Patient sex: M
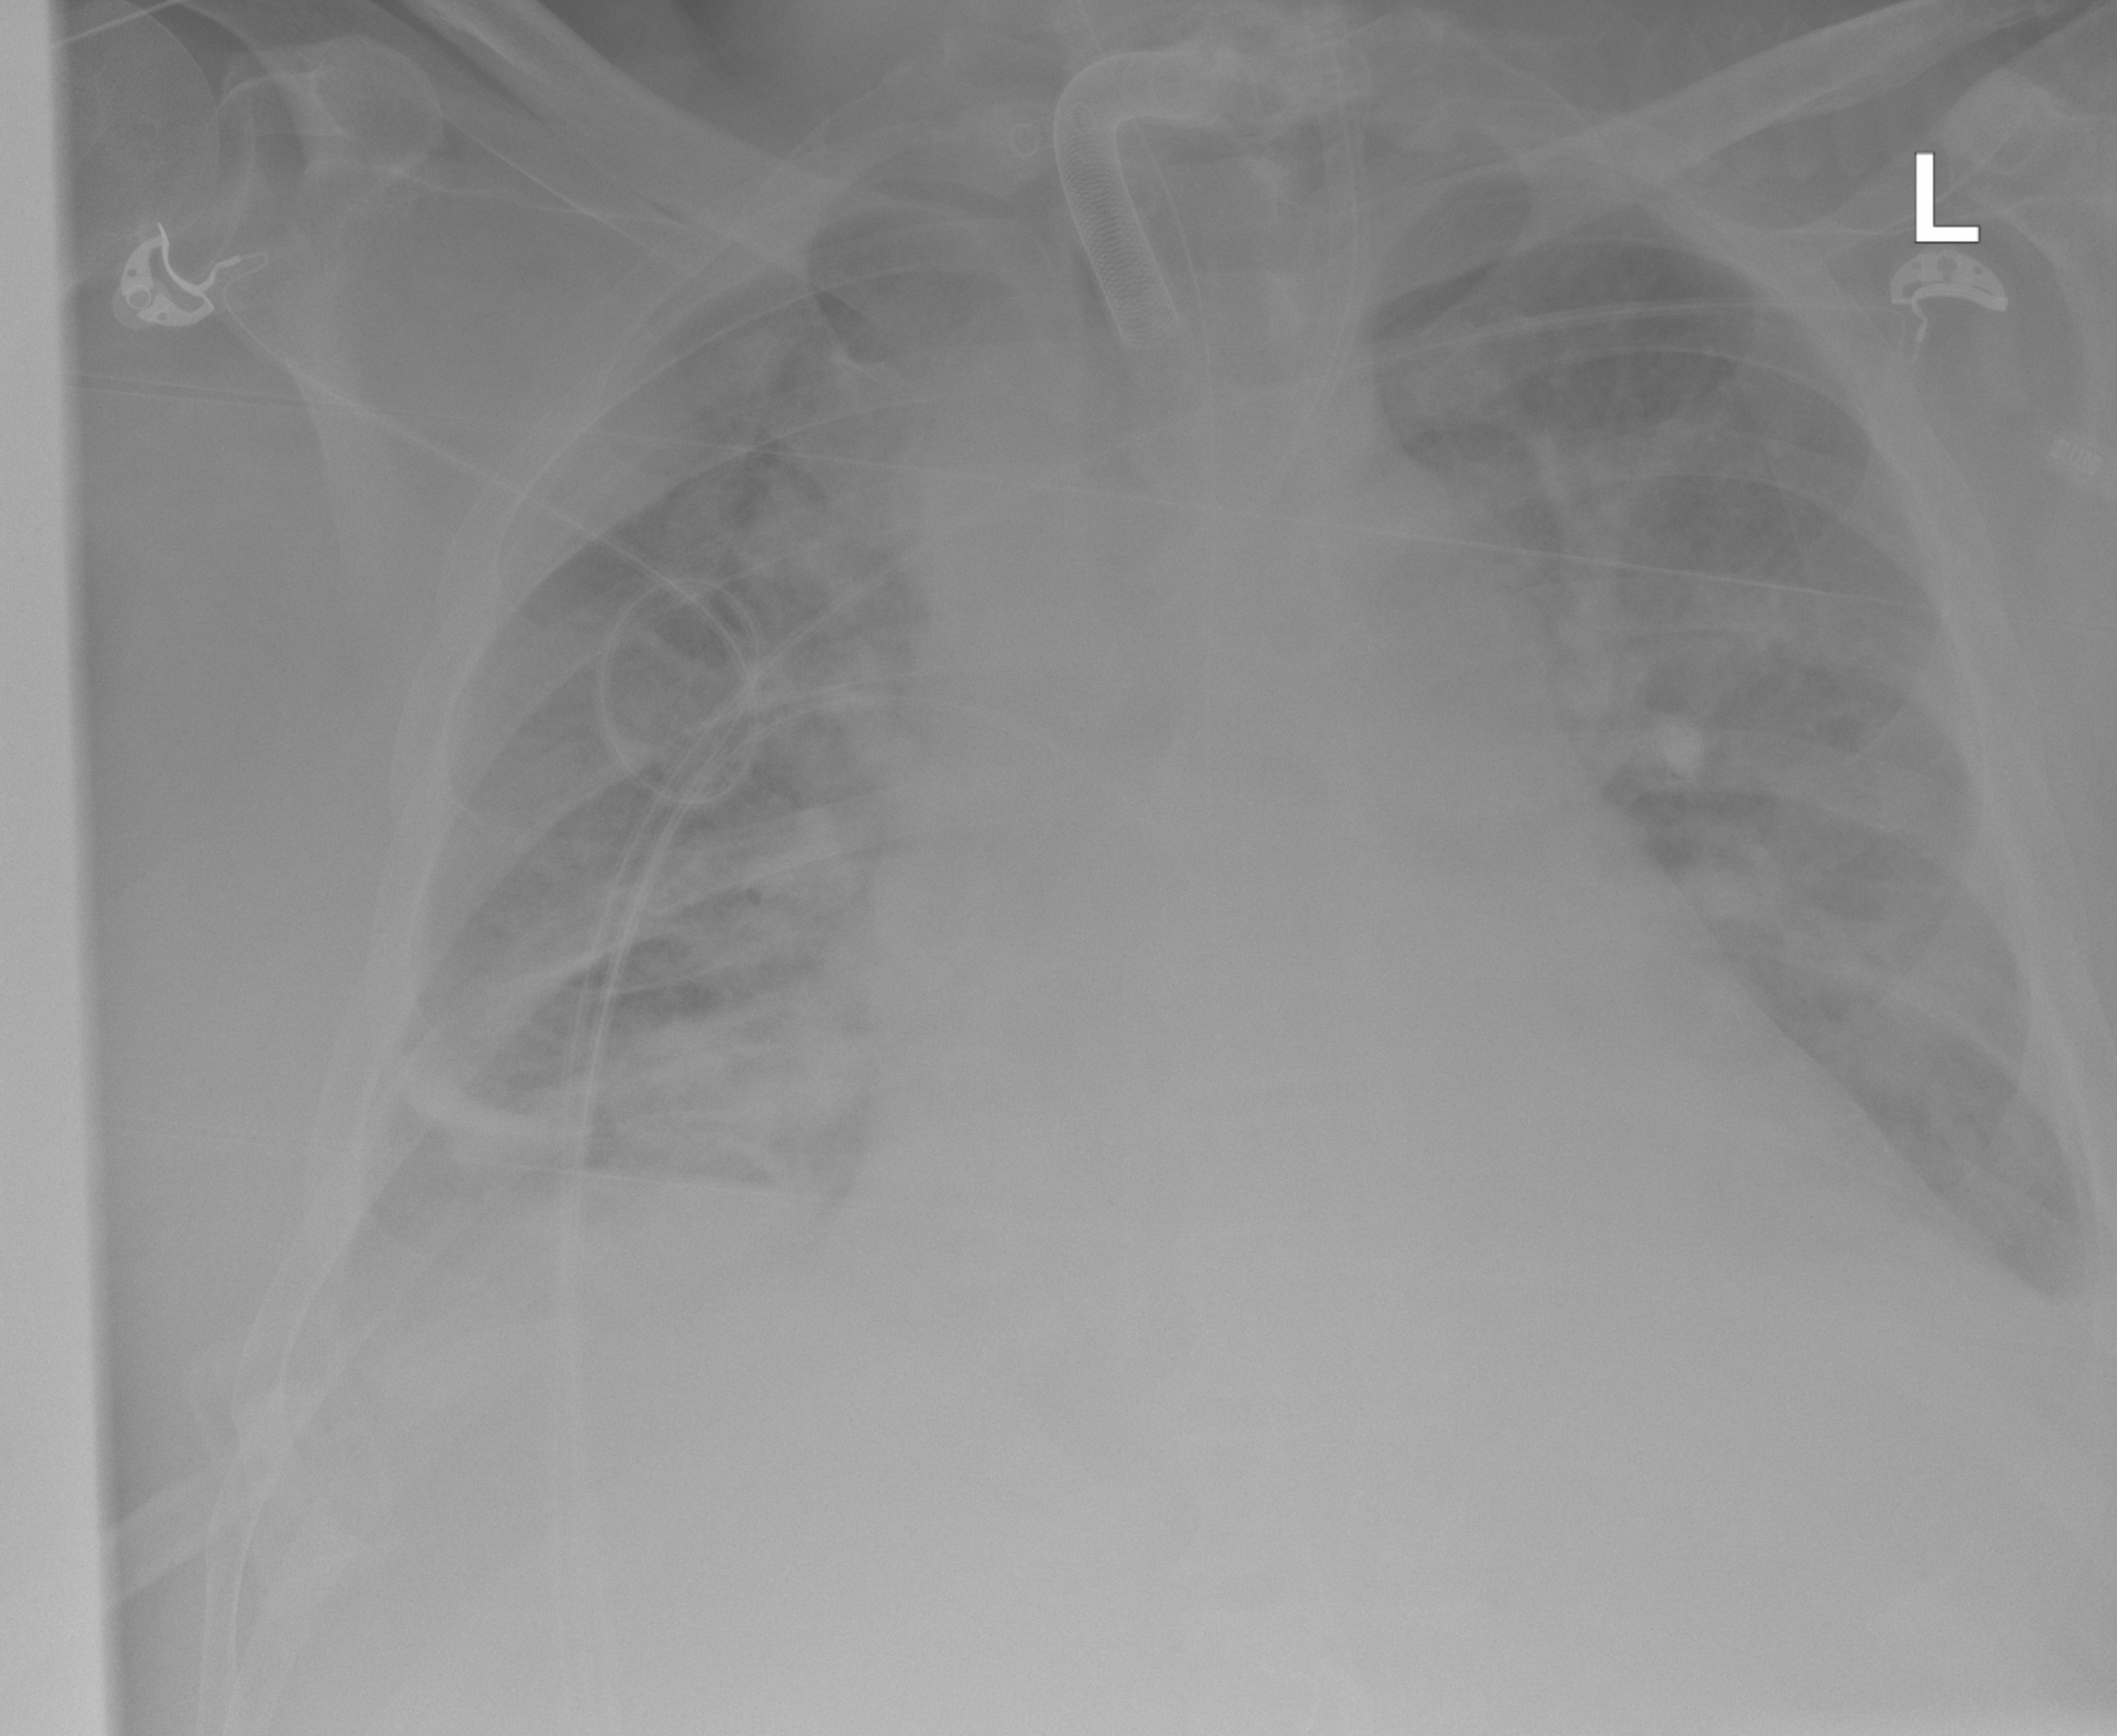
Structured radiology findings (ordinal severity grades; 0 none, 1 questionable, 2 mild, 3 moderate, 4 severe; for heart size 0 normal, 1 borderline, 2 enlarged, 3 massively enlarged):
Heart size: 2
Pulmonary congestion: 2
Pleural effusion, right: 2
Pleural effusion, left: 2
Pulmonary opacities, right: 3
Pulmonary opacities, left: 2
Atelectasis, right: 2
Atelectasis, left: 0